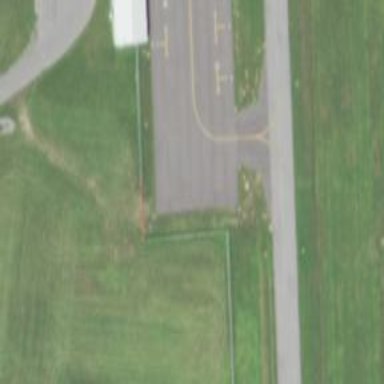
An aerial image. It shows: Image of taxiway at airport.